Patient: sex M, age 73
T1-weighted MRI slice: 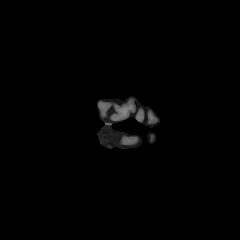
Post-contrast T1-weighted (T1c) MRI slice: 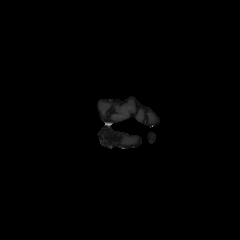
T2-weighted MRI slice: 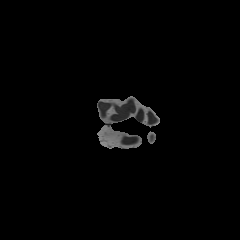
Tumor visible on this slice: no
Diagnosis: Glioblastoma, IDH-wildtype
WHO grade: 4